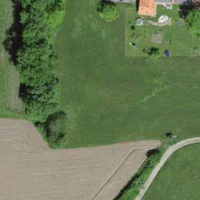
EUNIS habitat code: 24
Species observed at this site:
Cydonia oblonga